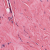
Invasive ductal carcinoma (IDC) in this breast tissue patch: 1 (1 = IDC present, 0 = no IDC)